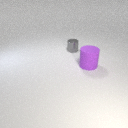
small gray metal cylinder to the left of large purple rubber cylinder